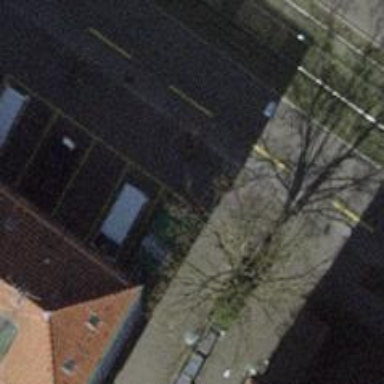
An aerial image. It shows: Avenue lined with trees.